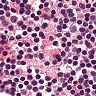
Metastatic tissue present: no